Question: i am looking to create multiple pyramids that have different heights but need some clarification on why this is not working.
when i only change the height of the second pyramid, the bottom radius looks smaller and the position of the pyramid also changes in the scene.
if both are set to 0,0,0 -- why are they in different locations?
if both have the same top radius and bottom radius, why is one wider than the other?

'''
<script>
var scene = new THREE.Scene();
var camera = new THREE.PerspectiveCamera(75, window.innerWidth / window.innerHeight, 0.1, 1000);
var renderer = new THREE.WebGLRenderer();
renderer.setSize(window.innerWidth, window.innerHeight);
document.body.appendChild(renderer.domElement);
camera.position.z = 3;
var pyramidgeo = new THREE.CylinderGeometry(0,1,1,4,false);
var pyramidmat = new THREE.MeshBasicMaterial({wireframe:true, color:0xFFDE14});
var pyramid = new THREE.Mesh(pyramidgeo,pyramidmat);
pyramid.position.set(0.0,0,0);
pyramid.rotation.y = Math.PI/4;
scene.add(pyramid);
var pyramidgeo1 = new THREE.CylinderGeometry(0,1,2,4,false);
var pyramid1 = new THREE.Mesh(pyramidgeo1,pyramidmat);
pyramid1.position.set(0,0,0);
pyramid1.rotation.y = Math.PI/4;
scene.add(pyramid1);
function render() {
requestAnimationFrame(render);
renderer.render(scene,camera);
}
render();
</script>
'''
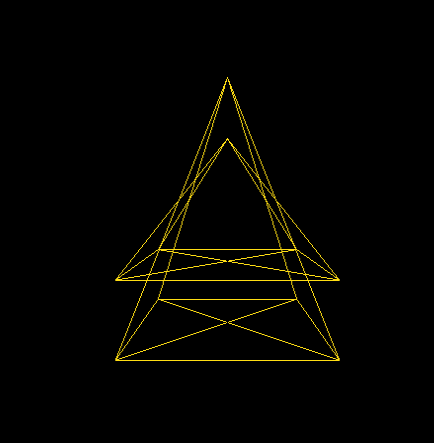
Answer: <URL>
shows that one isn't wider then the other
'''
var scene = new THREE.Scene();
var camera = new THREE.PerspectiveCamera(75, window.innerWidth / window.innerHeight, 0.1, 1000);
var renderer = new THREE.WebGLRenderer();
renderer.setSize(window.innerWidth, window.innerHeight);
document.body.appendChild(renderer.domElement);
camera.position.z = 3;
var pyramidgeo = new THREE.CylinderGeometry(0,1,1,4,false);
var pyramidmat = new THREE.MeshBasicMaterial({wireframe:true, color:0xFFDE14});
var pyramid = new THREE.Mesh(pyramidgeo,pyramidmat);
pyramid.position.set(0.0,0,0);
pyramid.rotation.y = Math.PI/4;
scene.add(pyramid);
var pyramidgeo1 = new THREE.CylinderGeometry(0,1,2,4,false);
var pyramid1 = new THREE.Mesh(pyramidgeo1,pyramidmat);
pyramid1.position.set(0,0,0);
pyramid1.rotation.y = Math.PI/4;
scene.add(pyramid1);
var lineGeo = new THREE.Geometry();
lineGeo.vertices.push(new THREE.Vector3(0.707,2,0.707));
lineGeo.vertices.push(new THREE.Vector3(0.707,-2,0.707));
lineGeo.vertices.push(new THREE.Vector3(-0.707,2,0.707));
lineGeo.vertices.push(new THREE.Vector3(-0.707,-2,0.707));
lineGeo.vertices.push(new THREE.Vector3(0.707,2,-0.707));
lineGeo.vertices.push(new THREE.Vector3(0.707,-2,-0.707));
lineGeo.vertices.push(new THREE.Vector3(-0.707,2,-0.707));
lineGeo.vertices.push(new THREE.Vector3(-0.707,-2,-0.707));
lineGeo.verticesNeedUpdate = true;
var line = new THREE.Line(lineGeo,new THREE.LineBasicMaterial( { color: Math.random() * 0xffffff, opacity: 1 } ),THREE.LinePieces)
scene.add(line);
function render() {
requestAnimationFrame(render);
renderer.render(scene,camera);
}
render();
'''
<URL>
shows they are in the same location and 2 small one go into a large one
'''
var scene = new THREE.Scene();
var camera = new THREE.PerspectiveCamera(75, window.innerWidth / window.innerHeight, 0.1, 1000);
var renderer = new THREE.WebGLRenderer();
renderer.setSize(window.innerWidth, window.innerHeight);
document.body.appendChild(renderer.domElement);
camera.position.z = 3;
var pyramidgeo = new THREE.CylinderGeometry(0,1,1,4,false);
var pyramidmat = new THREE.MeshBasicMaterial({wireframe:true, color:0xFFDE14});
var pyramid = new THREE.Mesh(pyramidgeo,pyramidmat);
pyramid.position.set(0.0,0,0);
pyramid.rotation.y = Math.PI/4;
scene.add(pyramid);
var pyramidgeo1 = new THREE.CylinderGeometry(0,1,2,4,false);
var pyramid1 = new THREE.Mesh(pyramidgeo1,pyramidmat);
pyramid1.position.set(0,0,0);
pyramid1.rotation.y = Math.PI/4;
scene.add(pyramid1);
/*
var lineGeo = new THREE.Geometry();
lineGeo.vertices.push(new THREE.Vector3(0.707,2,0.707));
lineGeo.vertices.push(new THREE.Vector3(0.707,-2,0.707));
lineGeo.vertices.push(new THREE.Vector3(-0.707,2,0.707));
lineGeo.vertices.push(new THREE.Vector3(-0.707,-2,0.707));
lineGeo.vertices.push(new THREE.Vector3(0.707,2,-0.707));
lineGeo.vertices.push(new THREE.Vector3(0.707,-2,-0.707));
lineGeo.vertices.push(new THREE.Vector3(-0.707,2,-0.707));
lineGeo.vertices.push(new THREE.Vector3(-0.707,-2,-0.707));
lineGeo.verticesNeedUpdate = true;
var line = new THREE.Line(lineGeo,new THREE.LineBasicMaterial( { color: Math.random() * 0xffffff, opacity: 1 } ),THREE.LinePieces)
scene.add(line);*/
var pyramidgeo1 = new THREE.CylinderGeometry(0,1,1,4,false);
var pyramidmat1 = new THREE.MeshBasicMaterial({wireframe:true, color: Math.random() * 0xffffff});
var pyramid1 = new THREE.Mesh(pyramidgeo1,pyramidmat1);
pyramid1.position.set(0.0,0.5,0);
pyramid1.rotation.y = Math.PI/4;
scene.add(pyramid1);
var pyramidgeo2 = new THREE.CylinderGeometry(0,1,1,4,false);
var pyramidmat2 = new THREE.MeshBasicMaterial({wireframe:true, color: Math.random() * 0xffffff});
var pyramid2 = new THREE.Mesh(pyramidgeo2,pyramidmat2);
pyramid2.position.set(0.0,-0.5,0);
pyramid2.rotation.y = Math.PI/4;
scene.add(pyramid2);
var SphereGeometry = new THREE.SphereGeometry(0.1,10,10);
var MeshBasicMaterial = new THREE.MeshBasicMaterial({ color: Math.random() * 0xffffff});
var sphere = new THREE.Mesh(SphereGeometry,MeshBasicMaterial);
sphere.position.set(0,0,0);
scene.add(sphere);
function render() {
requestAnimationFrame(render);
renderer.render(scene,camera);
}
render();
'''
The changes you see in width and height are due to the perpective camera.